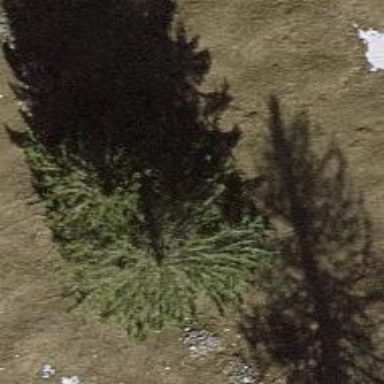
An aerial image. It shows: Beautiful tree in nature.